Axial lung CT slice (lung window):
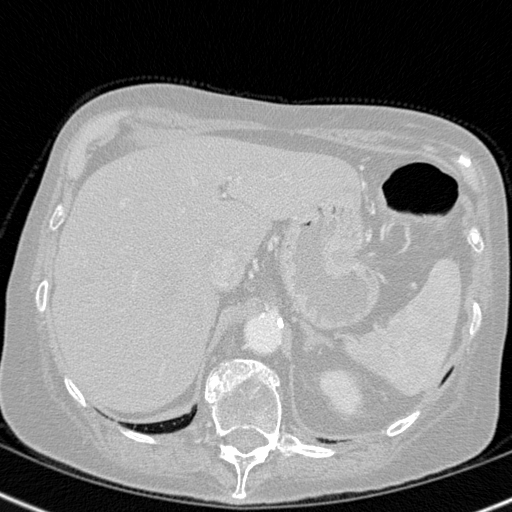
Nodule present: no